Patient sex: F
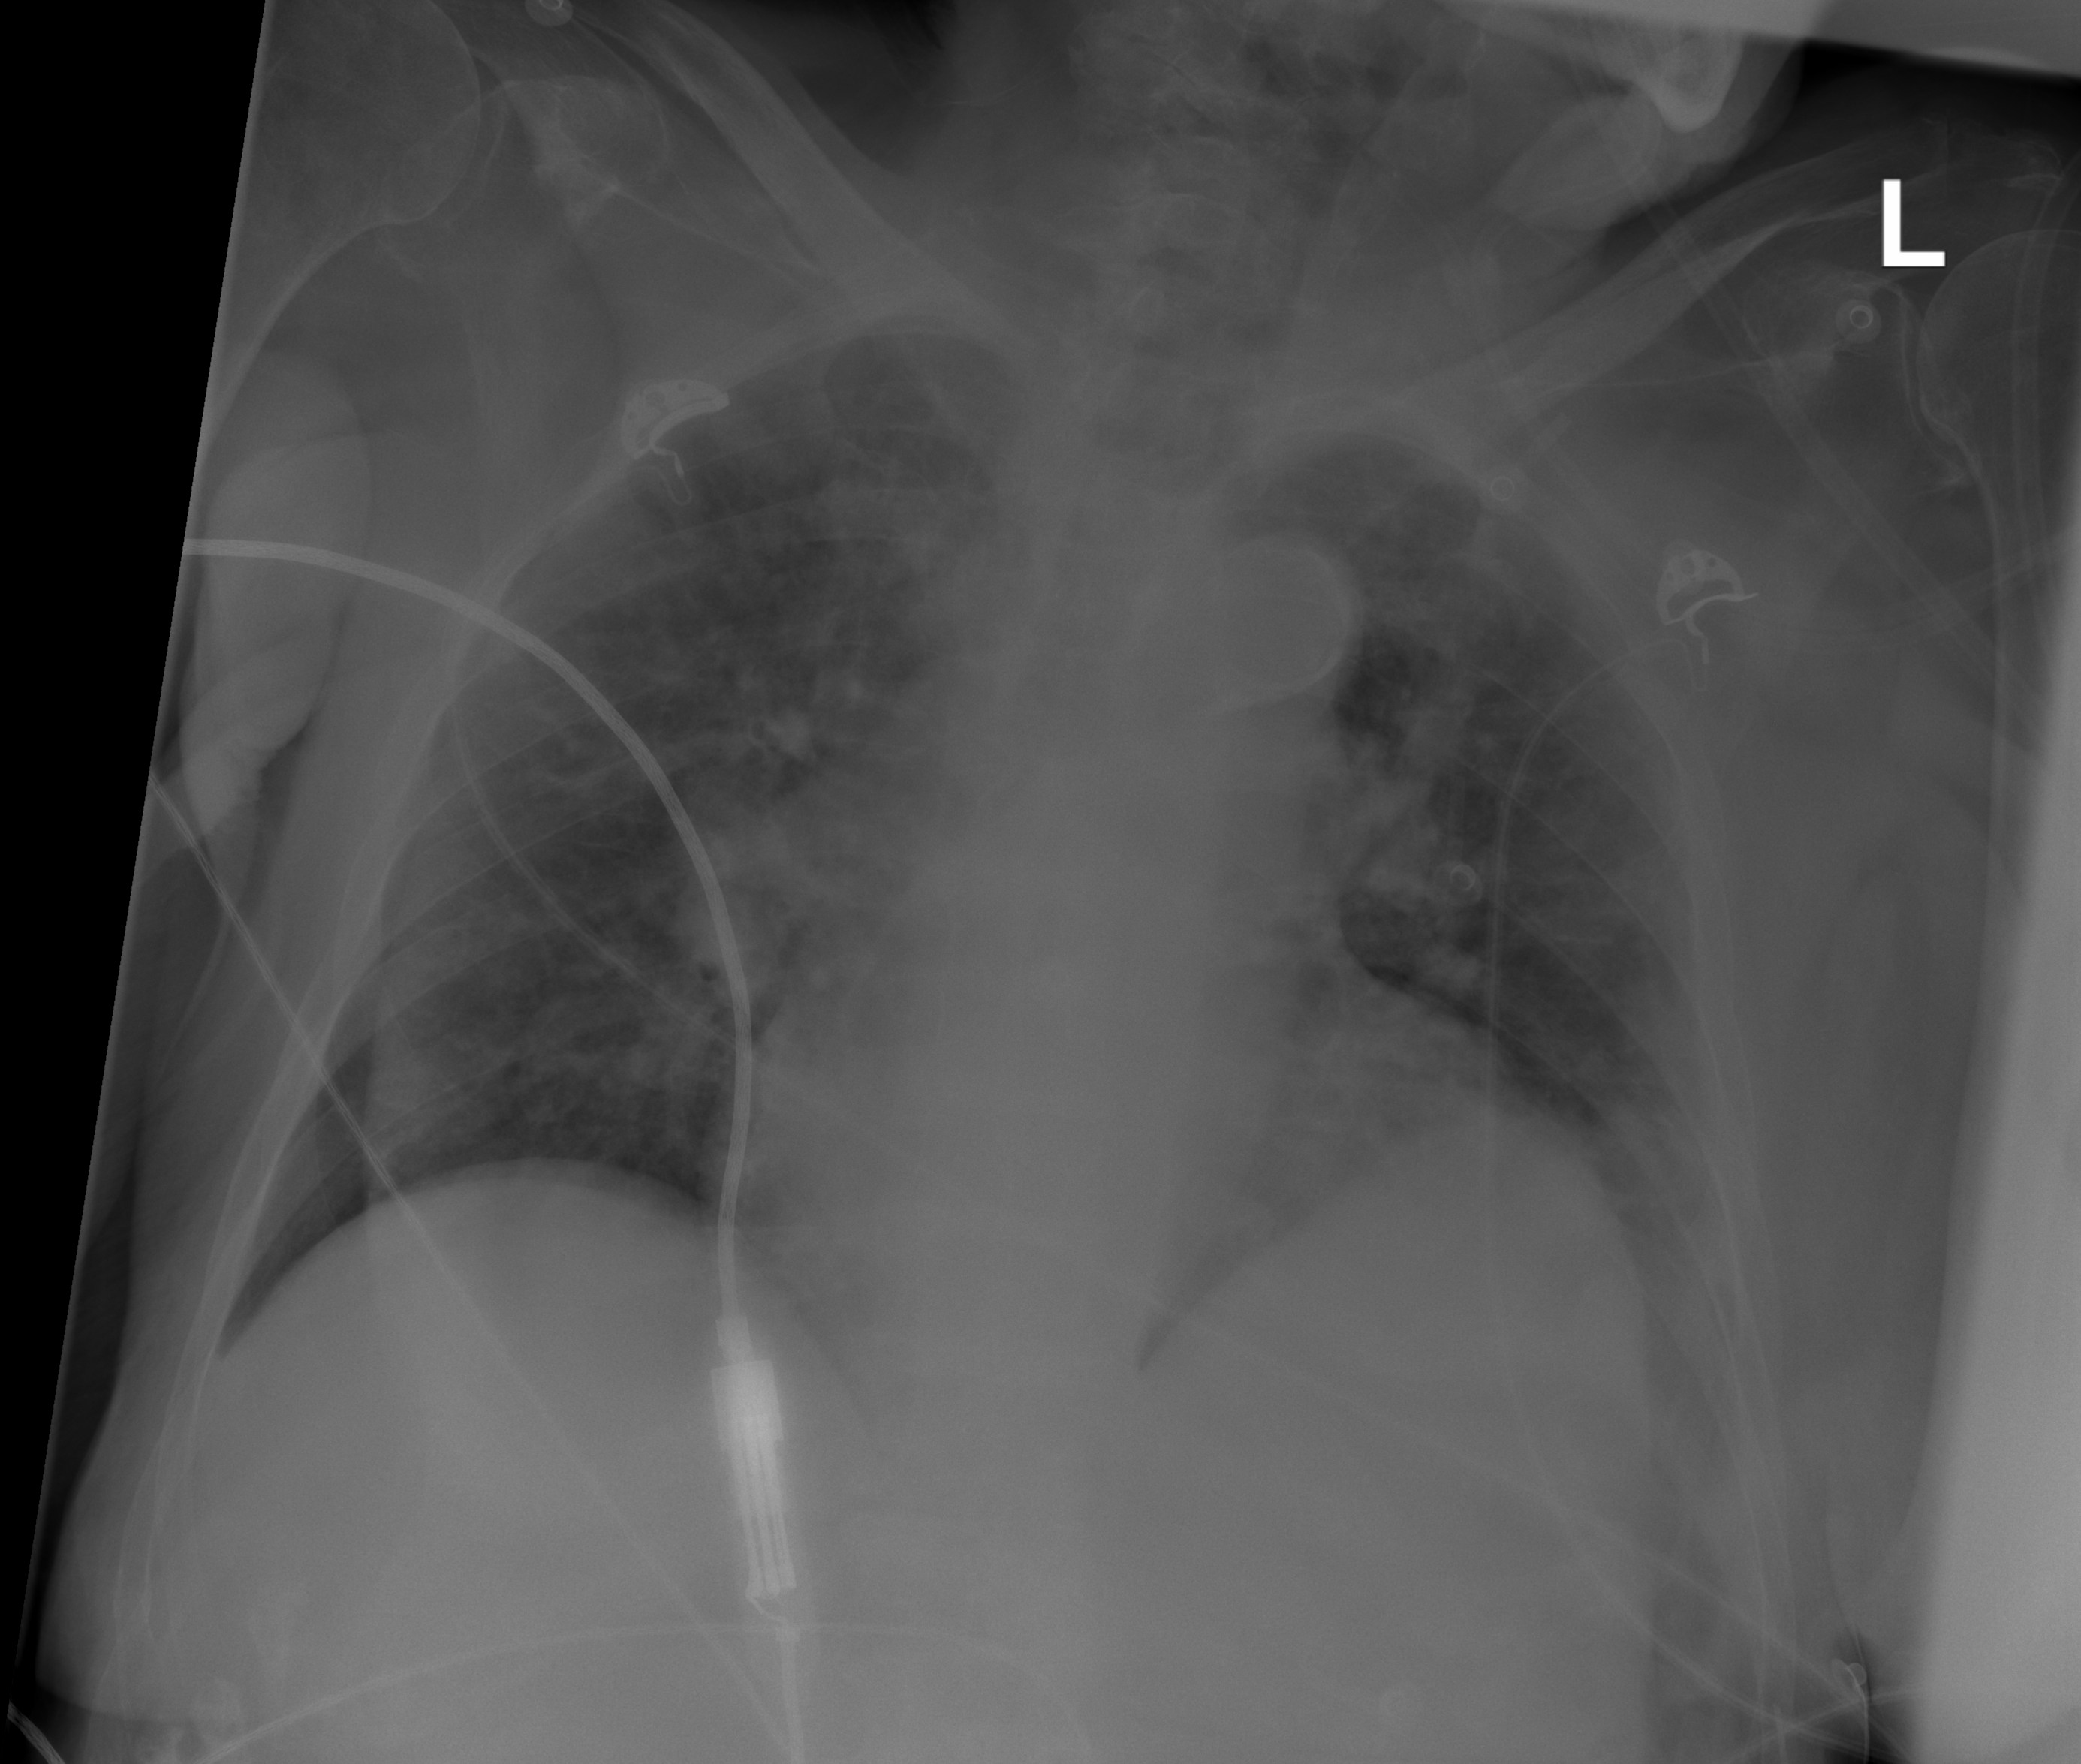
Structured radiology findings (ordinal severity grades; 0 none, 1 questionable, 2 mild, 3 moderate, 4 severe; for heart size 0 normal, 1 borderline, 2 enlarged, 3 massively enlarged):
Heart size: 2
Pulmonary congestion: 3
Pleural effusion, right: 0
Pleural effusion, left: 2
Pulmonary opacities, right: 0
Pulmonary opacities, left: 0
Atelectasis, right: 0
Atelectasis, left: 0